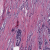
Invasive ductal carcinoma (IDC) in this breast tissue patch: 1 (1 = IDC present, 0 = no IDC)